Aerial crown-view tile of a tropical tree (Barro Colorado Island, Panama), acquired 20240611:
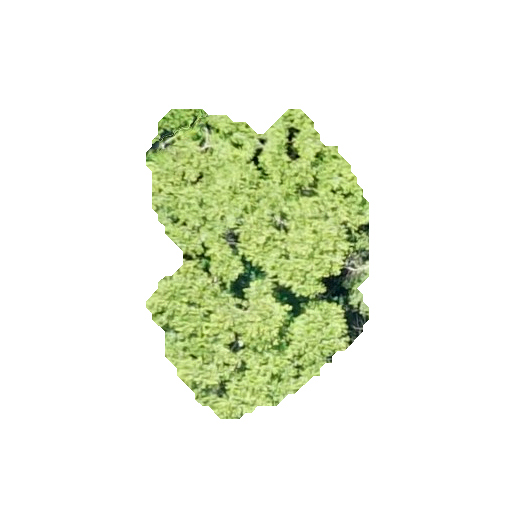
Species: Quararibea stenophylla
GBIF accepted scientific name: Quararibea stenophylla
Crown area: 82.516 m²